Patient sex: M
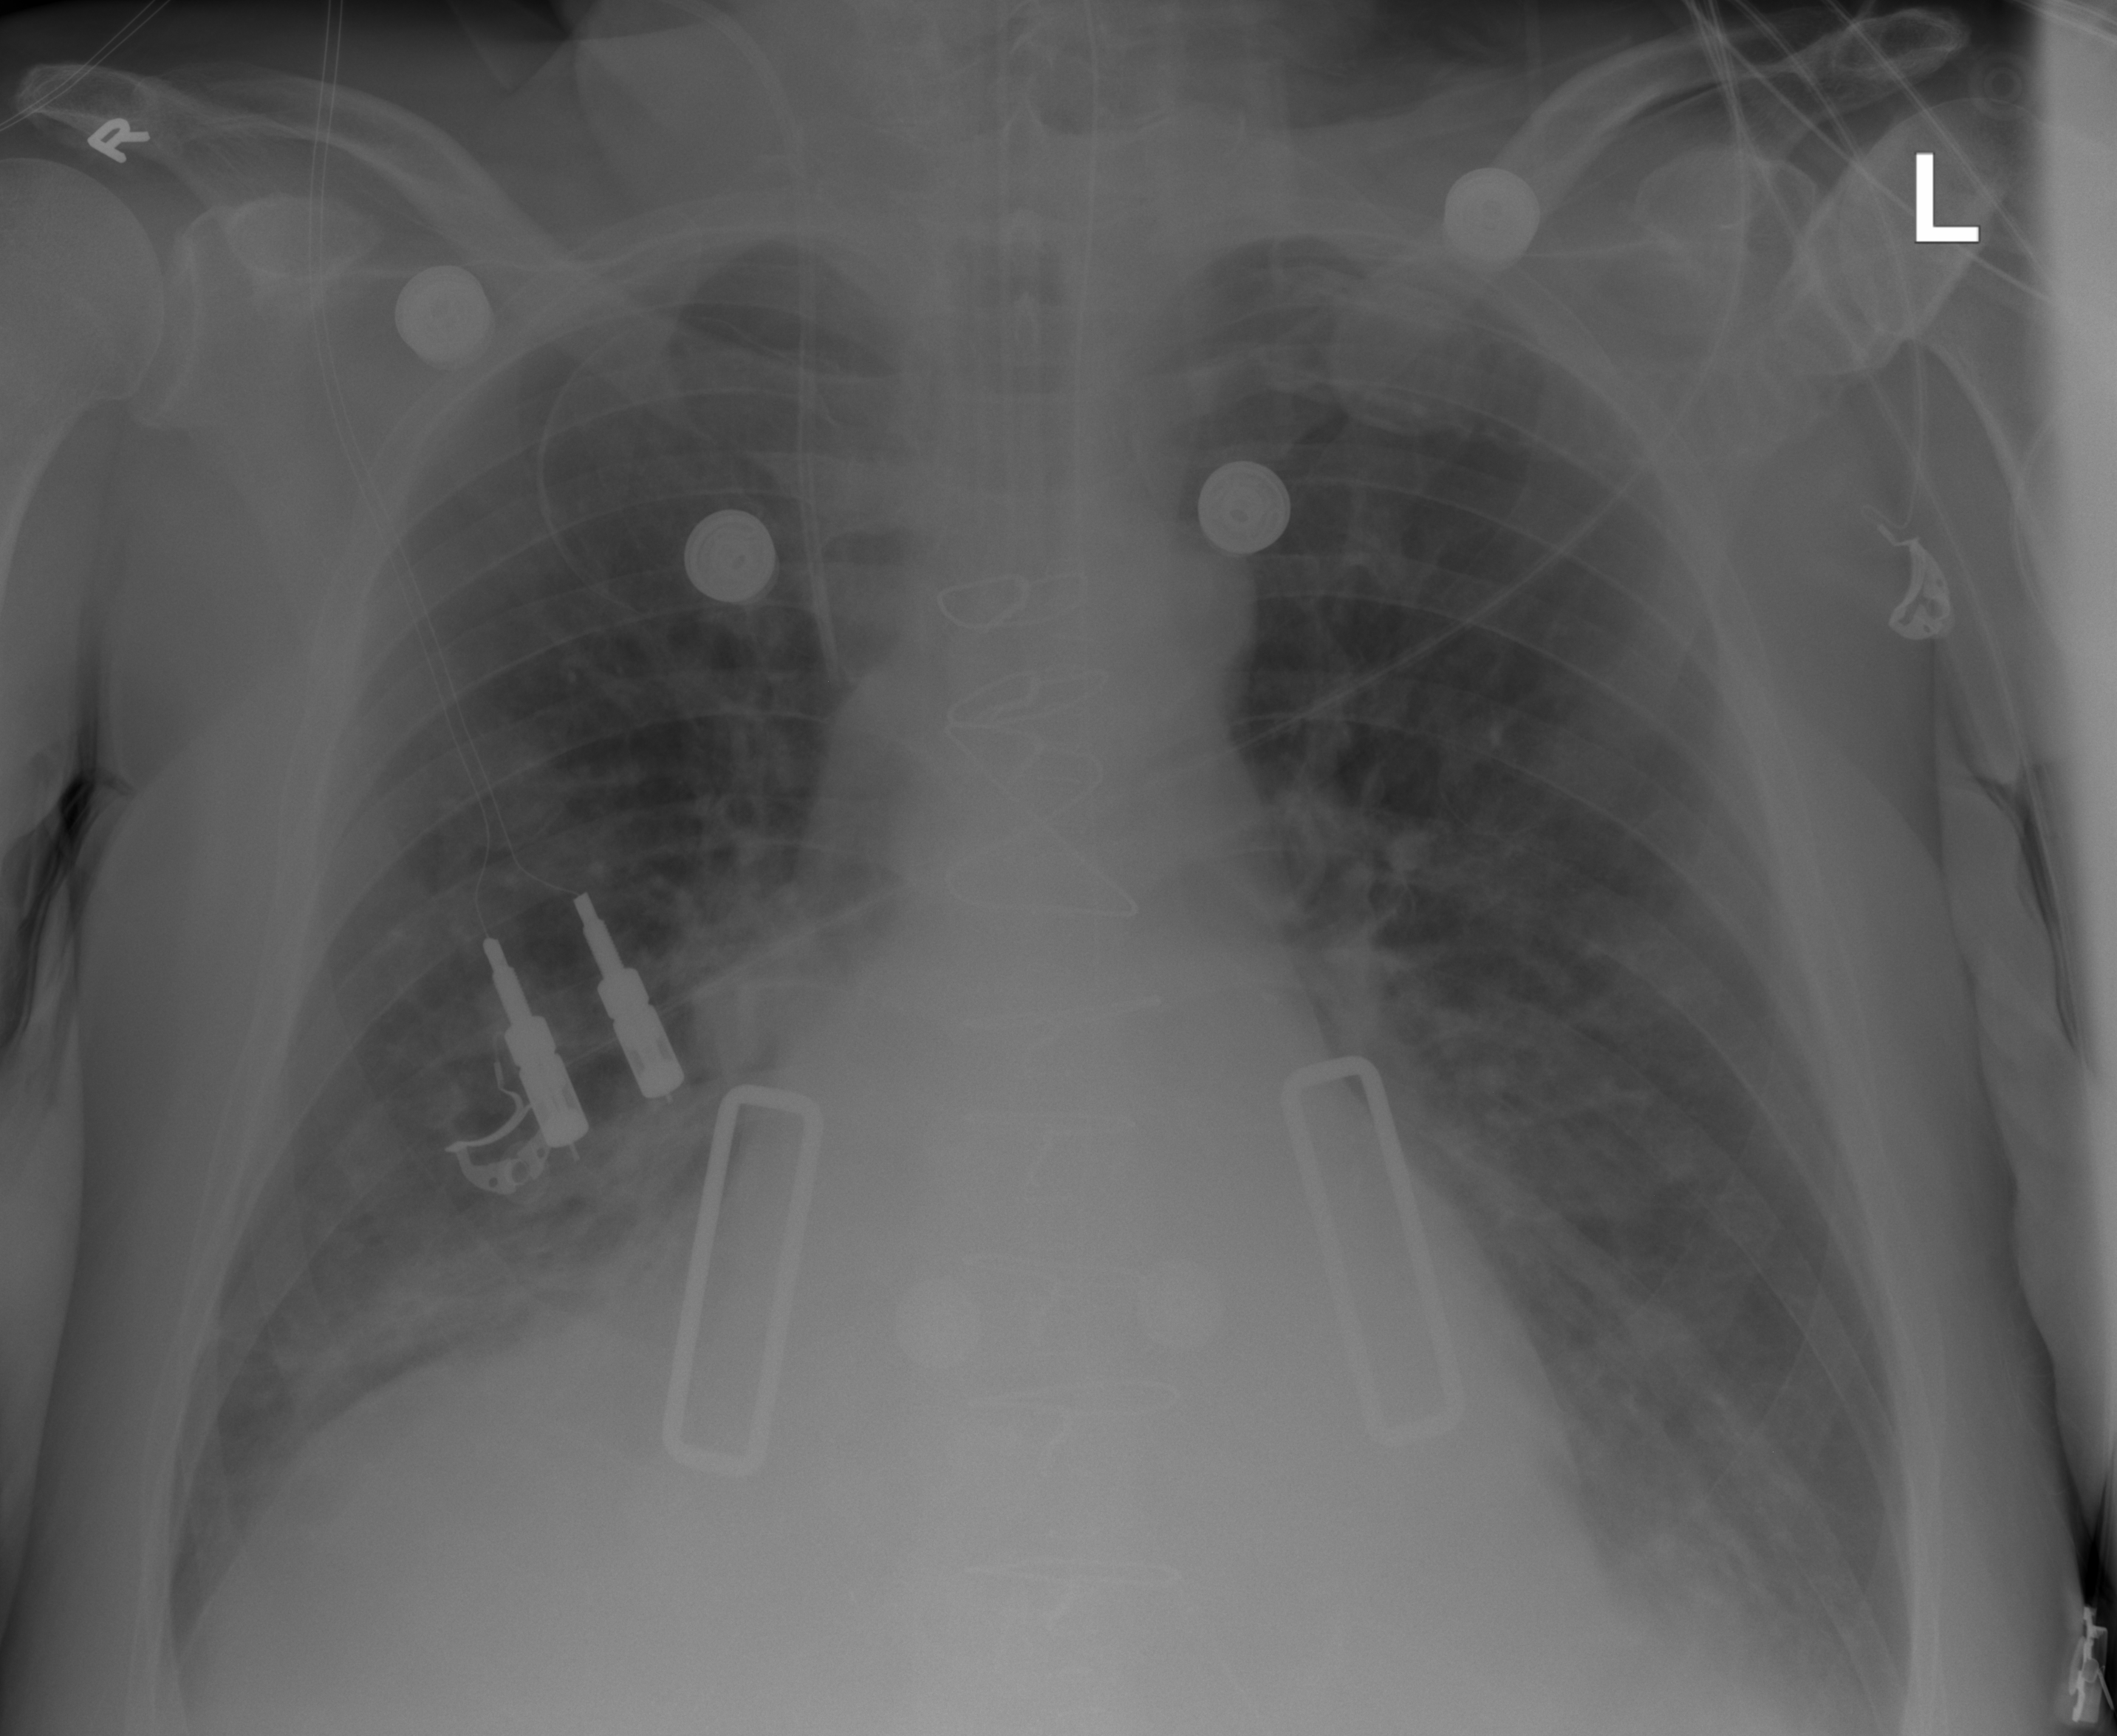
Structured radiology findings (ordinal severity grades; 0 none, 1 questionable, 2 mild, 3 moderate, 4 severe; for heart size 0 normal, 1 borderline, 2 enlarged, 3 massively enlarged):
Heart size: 2
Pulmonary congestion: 0
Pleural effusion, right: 2
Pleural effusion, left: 2
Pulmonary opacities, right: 0
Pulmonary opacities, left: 0
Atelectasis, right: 2
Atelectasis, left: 2